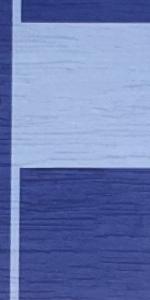
Label: Empty